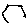
Label: hexagon